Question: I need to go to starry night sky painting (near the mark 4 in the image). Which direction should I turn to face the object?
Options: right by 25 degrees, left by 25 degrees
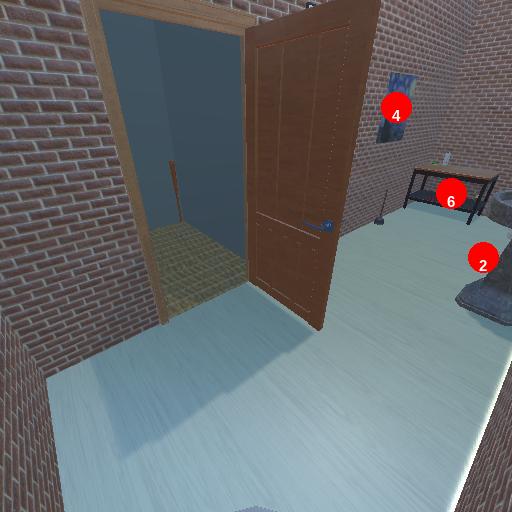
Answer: right by 25 degrees